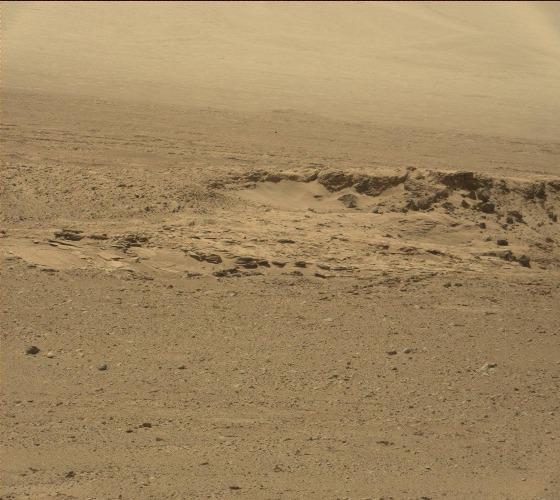
Terrain classes present: Bedrock, Gravel / Sand / Soil, Rock, Sky / Distant Mountains